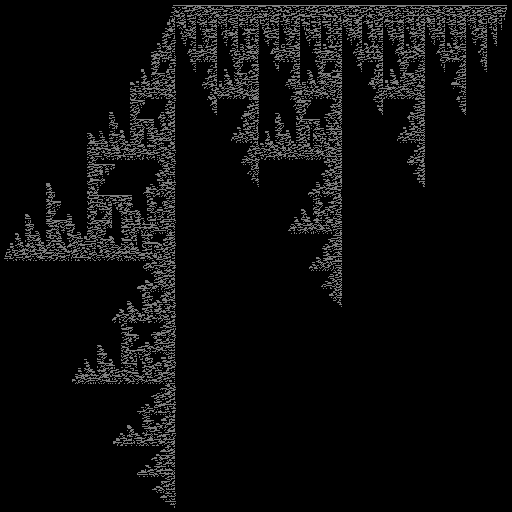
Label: binary